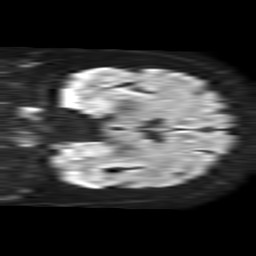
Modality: TRACE
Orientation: coronal
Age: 63
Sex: female
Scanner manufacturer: philips
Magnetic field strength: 1.5 T
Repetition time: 4.6 s
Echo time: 0.08631 s